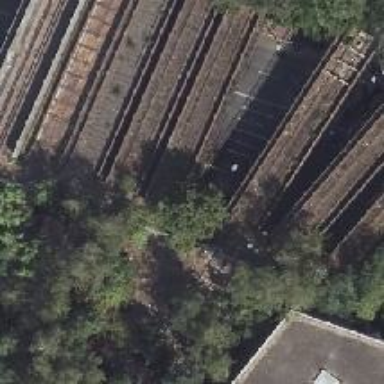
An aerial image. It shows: Disused railway.